Question: I've got a very complex query that joins eight (8) different tables.
For the sake of this question, though, I'll simplify it with this type of structure:
'''
create table table1(PacketID int, RequestID int, EmpID int, PartNo varchar(20))
insert into table1 values
(1 , 1, 132, 'abc123'),
(1 , 2, 132, 'abc456'),
(1 , 3, 132, 'def123'),
(1 , 4, 132, 'def456'),
(2 , 5, 228, 'xyz123'),
(3 , 6, 239, 'xyz321'),
(3 , 7, 239, 'aaa000')
'''
This type of table creates the following output:
'''
|_P_|_R_|_Emp_|_PartNo_|
|_1_|_1_|_132_|_abc123_|
|_1_|_2_|_132_|_abc465_|
|_1_|_3_|_132_|_def123_|
|_1_|_4_|_132_|_def456_|
|_2_|_5_|_228_|_xyz123_|
|_3_|_6_|_239_|_xyz321_|
|_3_|_7_|_239_|_aaa000_|
'''
I put together a fiddle of it here: <URL>
I was told they don't really need this 'PacketID' or 'RequestID', but what they do need is something that shows how many requests are in a packet and what request number of that packet needs attention.
I will still need the 'PacketID' and 'RequestID' values in order to make changes to the data.
So, I want to add a column to the table above to be something like this:
'''
|_P_|_R_|_ReadAs_|_Emp_|_PartNo_|
|_1_|_1_|_1 of 4_|_132_|_abc123_|
|_1_|_2_|_2 of 4_|_132_|_abc465_|
|_1_|_3_|_3 of 4_|_132_|_def123_|
|_1_|_4_|_4 of 4_|_132_|_def456_|
|_2_|_5_|_1 of 1_|_228_|_xyz123_|
|_3_|_6_|_1 of 2_|_239_|_xyz321_|
|_3_|_7_|_2 of 2_|_239_|_aaa000_|
'''
How exactly would I go about doing that?
If you just want to feel my pain and see the complete view defined on my SQL Server, here it is:
'''
SELECT P.ID AS PacketID, R.ID AS RequestID, A.ID AS ActionID,
EI.FIRSTNAME + ' ' + EI.LASTNAME AS Employee, P.DateStamp,
RQ.Description AS RequestType, L.Description AS Line, R.PartNo,
R.Workorder, R.Qty, RZ.Description AS ReasonType, R.MTF,
A.StatusID, S.Description AS Status, A.EmpID AS Stator,
A.DateStamp AS Stated
FROM dbo.Packet AS P
LEFT OUTER JOIN dbo.Request AS R ON R.PacketID = P.ID
INNER JOIN dbo.Action AS A ON R.ID = A.RequestID
LEFT OUTER JOIN dbo.Action AS A2 ON A.RequestID = A2.RequestID
AND (A.DateStamp < A2.DateStamp OR
A.DateStamp = A2.DateStamp AND A.RequestID < A2.RequestID)
INNER JOIN CPAPP.AIO_Test_Results.dbo.EmployeeInfo AS EI ON A.EmpID = EI.COUNT
INNER JOIN dbo.RequestType AS RQ ON R.RequestTypeID = RQ.ID
INNER JOIN dbo.Line AS L ON R.LineID = L.ID
INNER JOIN dbo.ReasonType AS RZ ON R.ReasonTypeID = RZ.ID
INNER JOIN dbo.Status AS S ON A.StatusID = S.ID
WHERE (A2.RequestID IS NULL)
'''

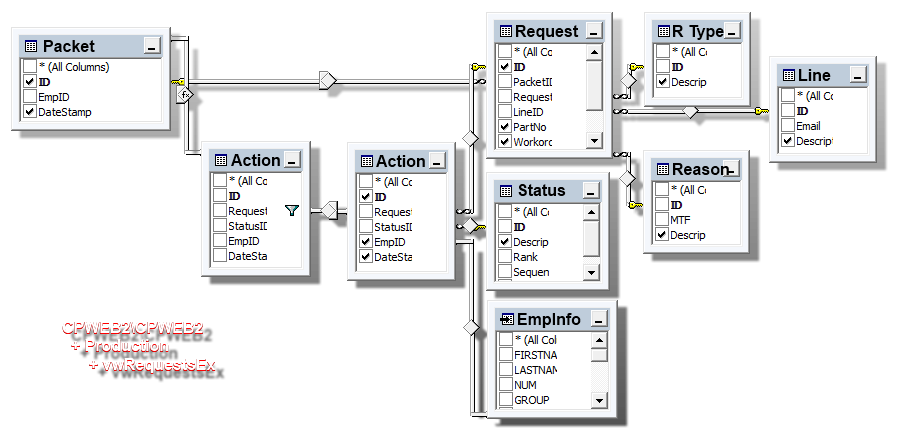
Answer: Rather than just giving you the entire answer, I'll try to explain how to create the answer yourself.
To get the consecutive sequence numbers have a look at <URL>. This gets you the first number you need.
To get the counts, if you were using SQL Server 2012 you could use 'COUNT' with a partition. On older versions of SQL Server you will have to use a JOIN and GROUP BY or a subselect.
This query demonstrates the principles using the subselect approach:
'''
SELECT
PacketID,
RequestID,
EmpID,
PartNo,
ROW_NUMBER() OVER (PARTITION BY PacketID ORDER BY RequestID),
(SELECT COUNT(*) FROM table1 AS T2 WHERE T1.PacketId = T2.PacketId)
FROM table1 AS T1
'''
<URL>
To get the exact format you requested you just need to convert the integers to strings and concatenate them. I'll leave this for you to do, but here's a few hints.
- <URL>